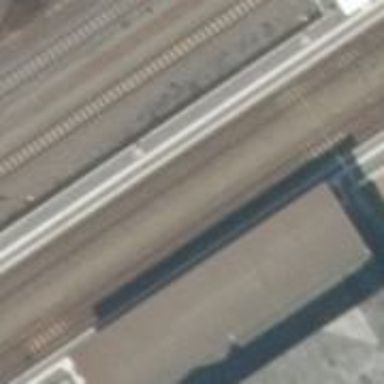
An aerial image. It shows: Railway stop with public transport stop position.